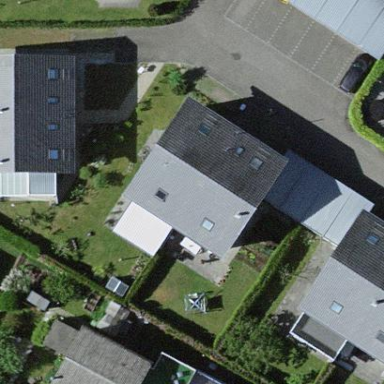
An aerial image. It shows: Terrace building.